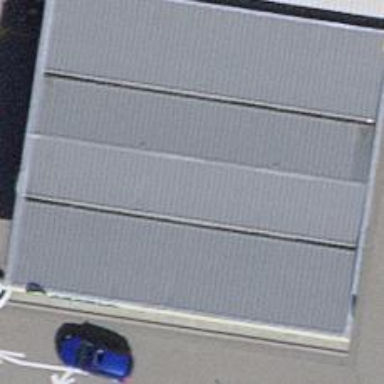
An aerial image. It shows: Fuel station.